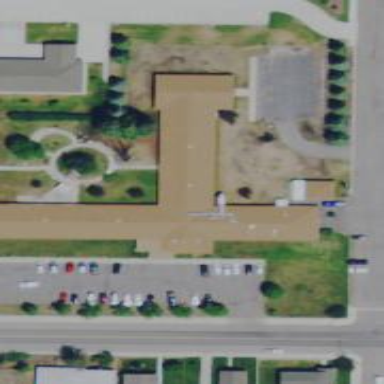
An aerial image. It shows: Nursing home.